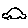
Label: car